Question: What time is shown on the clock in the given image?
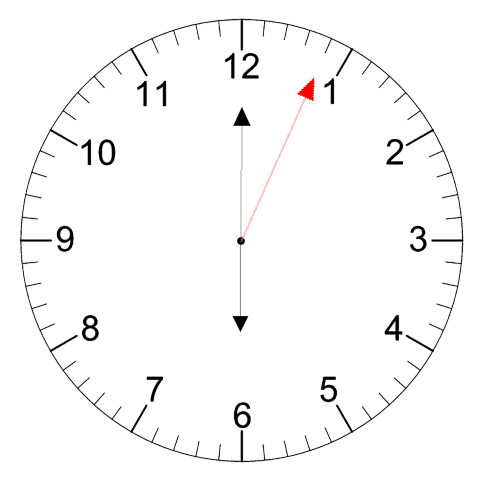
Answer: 06:00:04